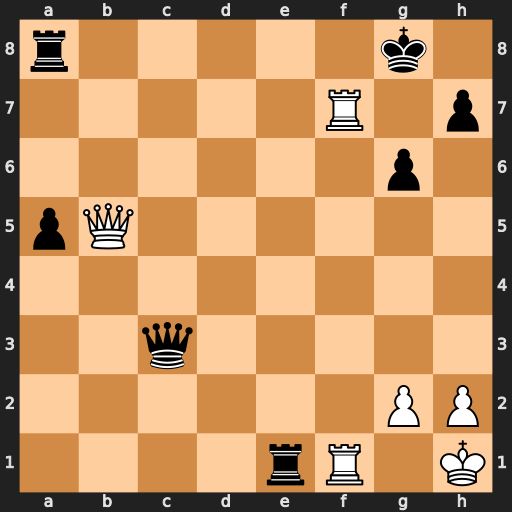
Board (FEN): r5k1/5R1p/6p1/pQ6/8/2q5/6PP/4rR1K
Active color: w
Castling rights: -
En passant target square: -
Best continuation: Qd5 Rae8 Rf8+ Kg7 Qf7+